Question: Here are the stats for my program after it used memory extremely intensively, consuming 6 GB at its peak, but then saving everything to disk and leaving very little in scope:

Observe that almost everything has gone out of scope - the heap sizes are tiny. And yet, .NET keeps 181 MB .
I don't mind the reserved bytes, since that only consumes address space. But the committed memory is annoying - even if it only resides in the page file, it's still quite a lot.
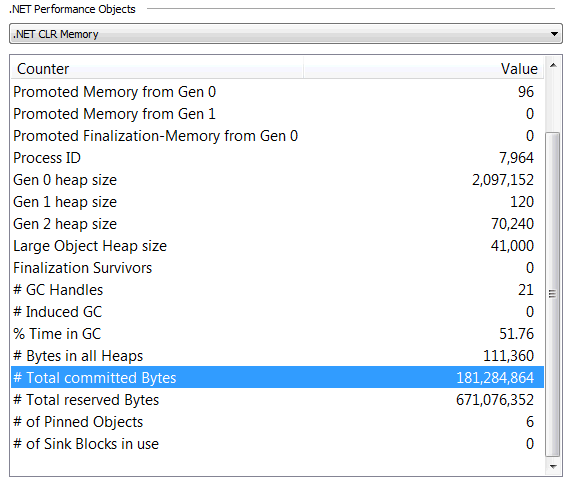
Answer: According to <URL> the CLR decommits un-used committed memory during a Gen 2 garbage collection.
This means that you can either wait for a Gen 2 garbage collection to happen on its own or you can force one using 'GC.Collect()' - you need to know what you are doing if you choose this route however as it messes with the garbage collectors standard garbage collection cycles which can really mess with performance:
- -
As far as I am aware (from my fairly limited research) the CLR won't release committed memory in other situations.
You should also consider whether or not this is actually a problem:
- - -
<URL> appears to back up the hypothesis that memory is only uncommitted during a gen 2 / full collection:
> When objects in generation 2 are collected, the CLR heap manager decommits memory in the segments, and when a segment is no longer needed, it is entirely freed.